Question: I am referring specifically to the green plus sign in the screenshot below.
[edit] This is taken from "Outline" view, and I am coding in Java.

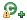
Answer: This might help:
<URL>
From the icon index, the plus means add, the C means public class, and the warning means that there is a java element warning.
So from what I can assume, it means you can add a new public class, but is warning you of possible problems with your current project.